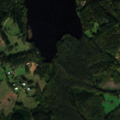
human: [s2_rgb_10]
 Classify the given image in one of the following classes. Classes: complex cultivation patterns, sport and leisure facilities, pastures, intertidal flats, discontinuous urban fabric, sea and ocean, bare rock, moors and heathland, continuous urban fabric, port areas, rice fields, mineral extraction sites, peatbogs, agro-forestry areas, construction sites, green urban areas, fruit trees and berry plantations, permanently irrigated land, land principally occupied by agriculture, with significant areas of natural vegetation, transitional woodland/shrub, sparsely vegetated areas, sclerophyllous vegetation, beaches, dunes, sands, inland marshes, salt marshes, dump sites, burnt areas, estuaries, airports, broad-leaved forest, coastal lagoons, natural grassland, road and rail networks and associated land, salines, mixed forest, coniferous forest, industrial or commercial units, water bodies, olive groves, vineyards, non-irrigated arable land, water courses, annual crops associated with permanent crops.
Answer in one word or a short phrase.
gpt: land principally occupied by agriculture, with significant areas of natural vegetation, coniferous forest, mixed forest, water bodies